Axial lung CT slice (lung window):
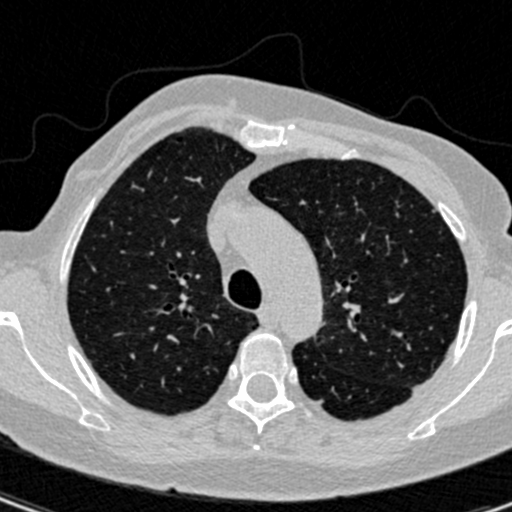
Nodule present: no